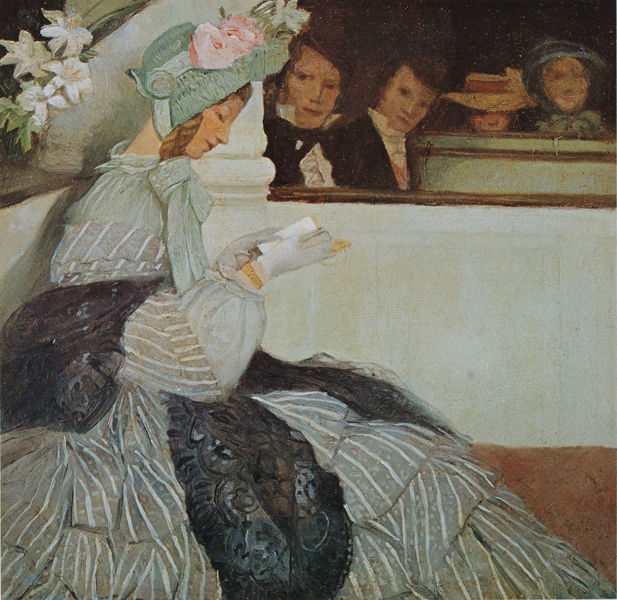
Titel: Lesende Biedermeier-Dame
Künstler: Alexander von Salzmann
Standort: Schweinfurt
Institution: Sammlung Georg Schäfer
Schlagwörter: blau, dunkel, gemälde, mann, weiß, frauen, grün, impressionismus, menschen, mädchen, sitzen, blume, blumen, braun, bunt, cafe, damen, frankreich, frau, grau, handschuh, handschuhe, hell, holz, hut, hüte, kleid, männer, nase, profil, rücken, schmuck, schwarz, säule, türkis, blick, blüte, blüten, dame, rosen, rot, schal, schleier, tuch, gesellschaft, haube, herren, malerei, mode, rock, schleife, anzug, anzüge, blond, gesichter, jung, wand, arm, augen, blicke, faru, pelz, spitze, weit, ärmel, bildnis, hände, portrait, schauen, gehen, kirche, haare, reich, sitzend, familie, kind, blatt, oper, theater, england, rosa, schürze, ecke, man, zwei, zuschauer, jungen, knaben, mauer, farbe, bank, loge, romantik, beobachter, frack, zopf, lesen, sitzt, gestreift, streifen, uhr, edel, rüschen, warten, krempe, stola, logen, punkte, buch, seite, bürger, plakat, stehkragen, beten, gebet, fräulein, lilie, biedermeier, armband, büchlein, singen, brief, aufmerksam, heimlich, verborgen, plissee, lesend, nelken, lilien, schüchtern, zuhörer, calla, gucken, krinoline, schillerlocken, halsbinder, glotzen, fra, flirten, neugierde, interessiert, kapotte, kapotthut, magnolien, parure, tolouse, ältere, abtrennung, mánner, liest, bürgerin, rsa, heeren, zuschauere, doofes gucken